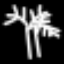
Label: palm tree